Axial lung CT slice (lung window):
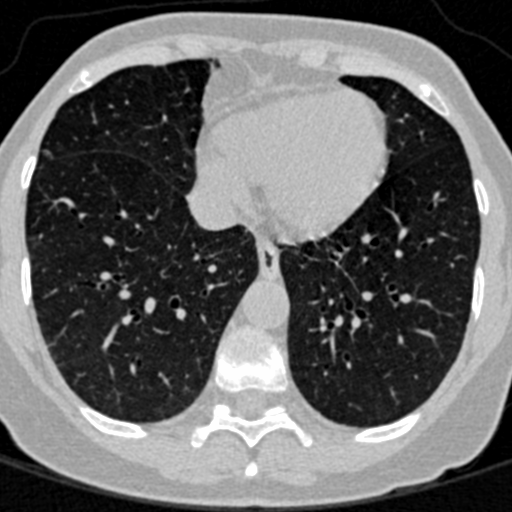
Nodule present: no